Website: walmart
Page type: customer-info-address
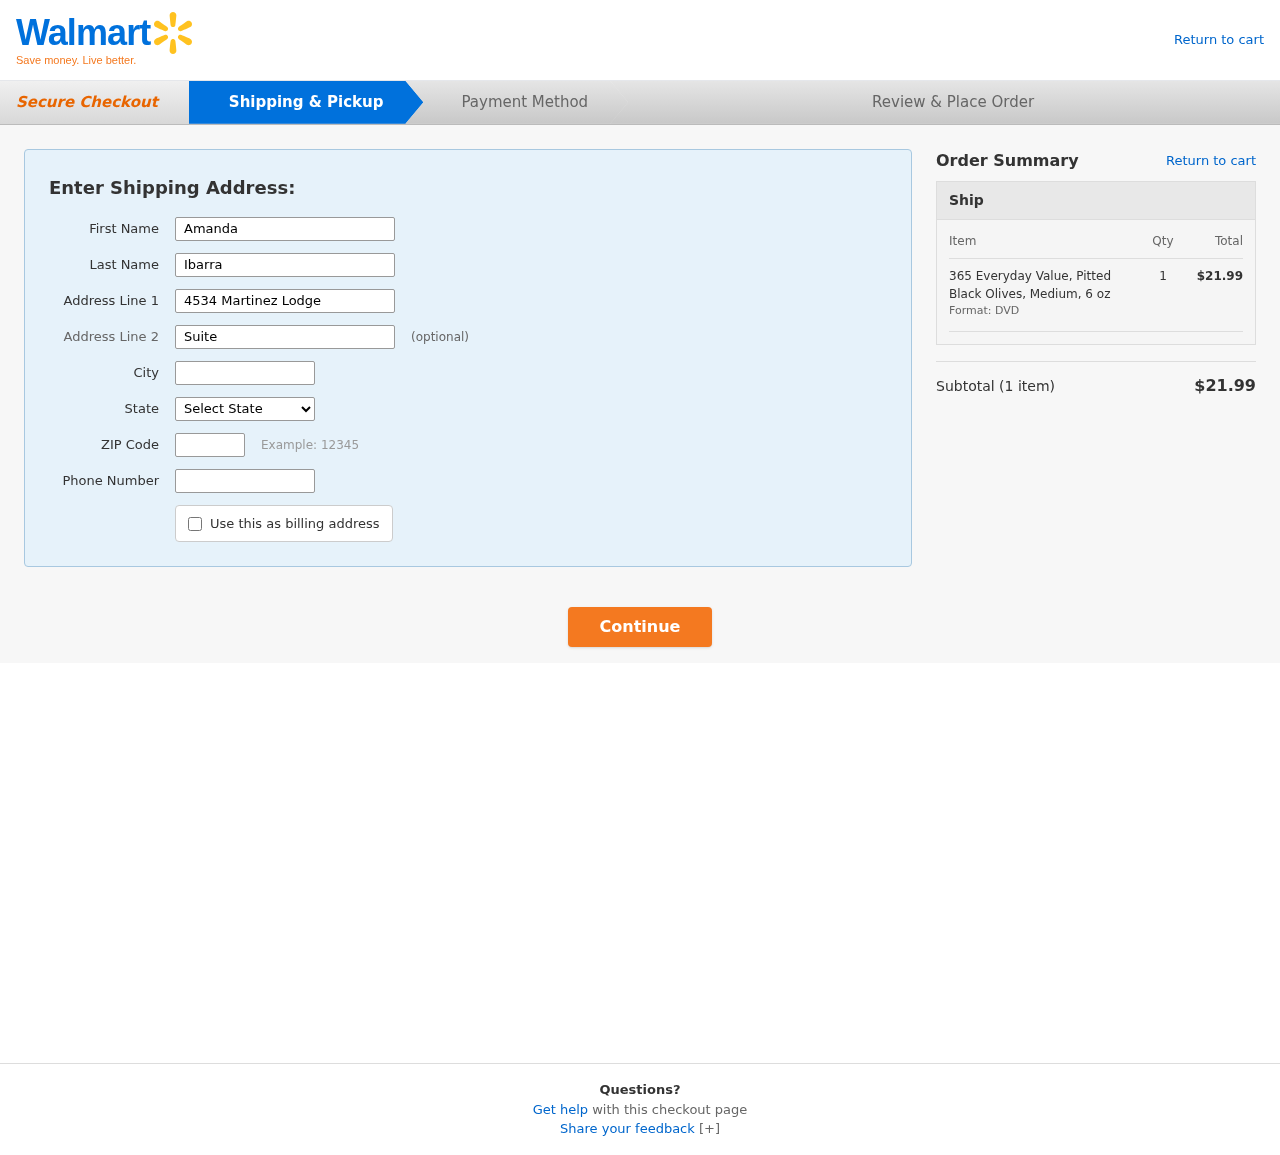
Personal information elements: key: PII_CITY
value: Collinsmouth
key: PII_FIRSTNAME
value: Amanda
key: PII_LASTNAME
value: Ibarra
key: PII_PHONE
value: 3859399762
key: PII_POSTCODE
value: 12580
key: PII_STATE
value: PR
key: PII_STREET
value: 4534 Martinez Lodge
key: PII_STREET2
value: Suite 448
Product elements: key: PRODUCT1_NAME
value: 365 Everyday Value, Pitted Black Olives, Medium, 6 oz
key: PRODUCT1_QUANTITY
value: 1
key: PRODUCT1_LINE_TOTAL
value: $21.99
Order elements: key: ORDER_NUM_ITEMS
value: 1
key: ORDER_SUBTOTAL
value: $21.99